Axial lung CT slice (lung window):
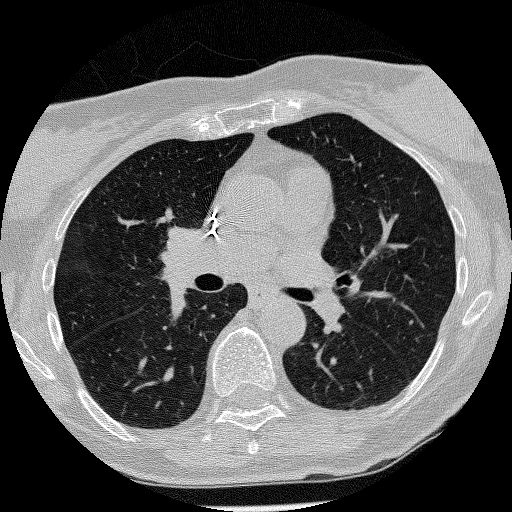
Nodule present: no